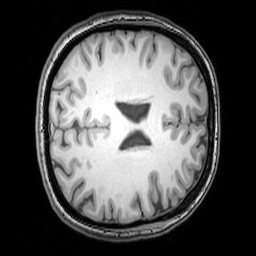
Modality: T1w
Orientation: axial
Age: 24
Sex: female
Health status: healthy
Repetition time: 0.081 s
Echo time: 0.037 s